Question: I am trying to deploy a website that has MicrosoftReport in it. When I deploy it I get the error on the client system a shown below:

Here is my code .aspx
'''
<%@ Page Language="C#" AutoEventWireup="true" CodeFile="Default.aspx.cs" Inherits="_Default" %>
<%@ Register assembly="Microsoft.ReportViewer.WebForms, Version=9.0.0.0, Culture=neutral, PublicKeyToken=b03f5f7f11d50a3a" namespace="Microsoft.Reporting.WebForms" tagprefix="rsweb" %>
<%@ Register assembly="AjaxControlToolkit" namespace="AjaxControlToolkit" tagprefix="asp" %>
<!DOCTYPE html PUBLIC "-//W3C//DTD XHTML 1.0 Transitional//EN" "http://www.w3.org/TR/xhtml1/DTD/xhtml1-transitional.dtd">
<html xmlns="http://www.w3.org/1999/xhtml" >
<head runat="server">
<title>Untitled Page</title>
</head>
<body>
<form id="form1" runat="server">
<div>
<asp:ToolkitScriptManager ID="ToolkitScriptManager1" runat="server">
</asp:ToolkitScriptManager>
<table style="width:60%;" align="center">
<tr>
<td>
<asp:Label ID="Label1" runat="server" Text="From Date : "></asp:Label>
<asp:TextBox ID="txtStartDate" runat="server" ReadOnly="True"></asp:TextBox>
<asp:CalendarExtender ID="CalendarExtender1" TargetControlID="txtStartDate"
runat="server" Format="yyyy-MM-dd" />
</td>
<td>
<asp:Label ID="Label2" runat="server" Text="To Date : "></asp:Label>
<asp:TextBox ID="txtEndDate" runat="server" ReadOnly="True"></asp:TextBox>
<asp:CalendarExtender ID="txtEndDate_CalendarExtender" runat="server"
Enabled="True" TargetControlID="txtEndDate">
</asp:CalendarExtender>
</td>
<td>
<asp:DropDownList ID="DropDownList1" runat="server">
</asp:DropDownList>
</td>
</tr>
</table>
<rsweb:ReportViewer ID="ReportViewer1" runat="server" Font-Names="Verdana" Font-Size="8pt">
<LocalReport ReportPath="report.rdlc">
</LocalReport>
</rsweb:ReportViewer>
</div>
</form>
</body>
</html>
'''
How do I solve the problem? Do I have to add any reference to it?
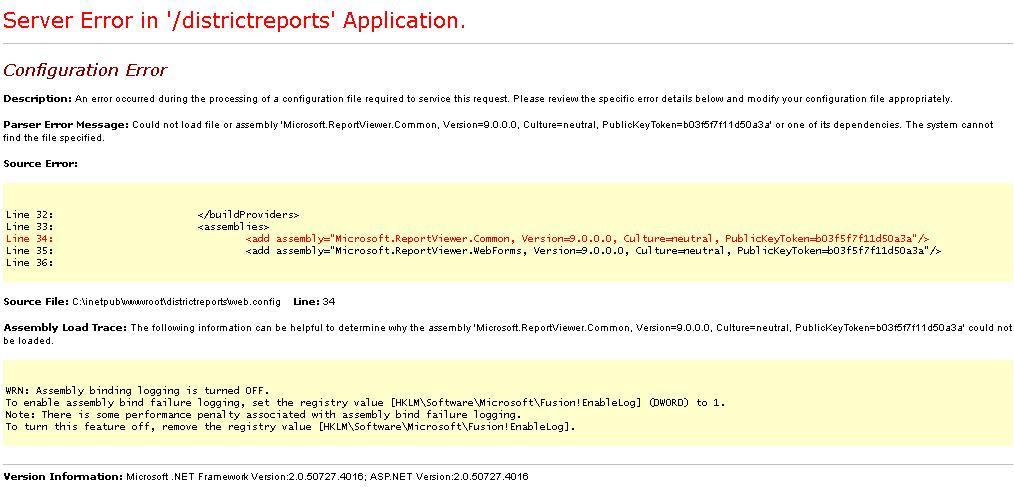
Answer: <URL>
Solved my problem.